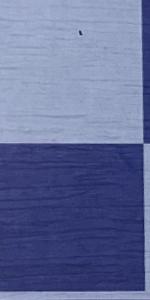
Label: Empty